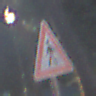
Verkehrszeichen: FussgaengerRechts
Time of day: MorningAfternoon
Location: Outdoor (Suburban)
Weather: Clear
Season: NotSpecified
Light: Natural